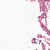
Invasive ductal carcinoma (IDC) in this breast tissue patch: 0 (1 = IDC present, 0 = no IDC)